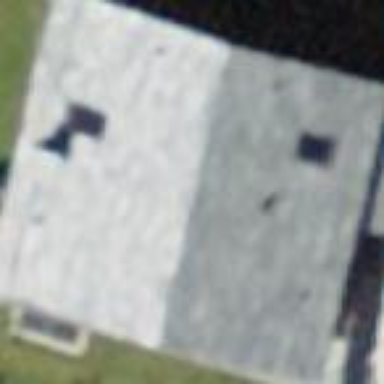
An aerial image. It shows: Chalet building.